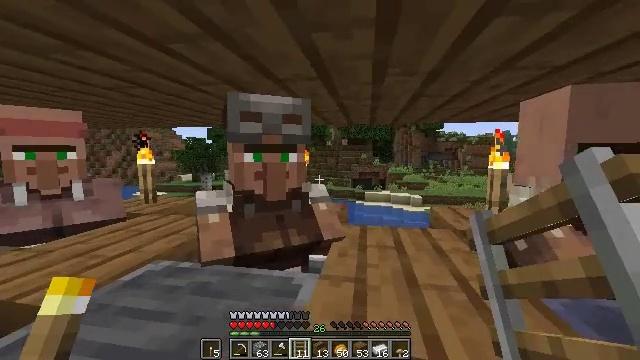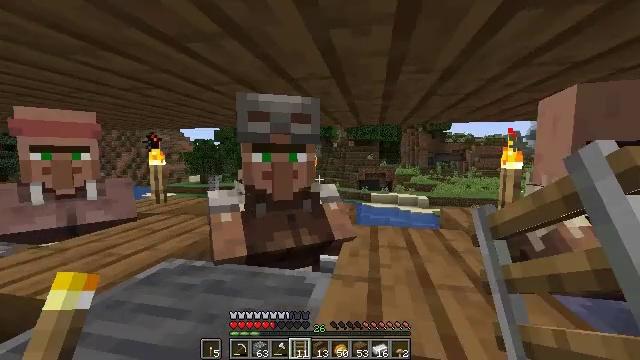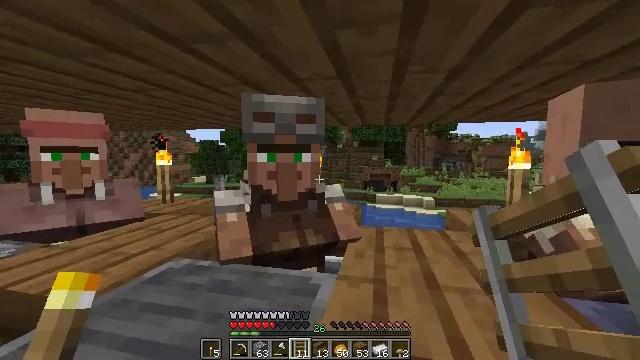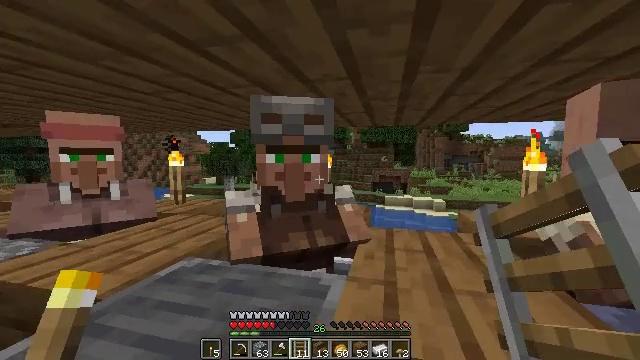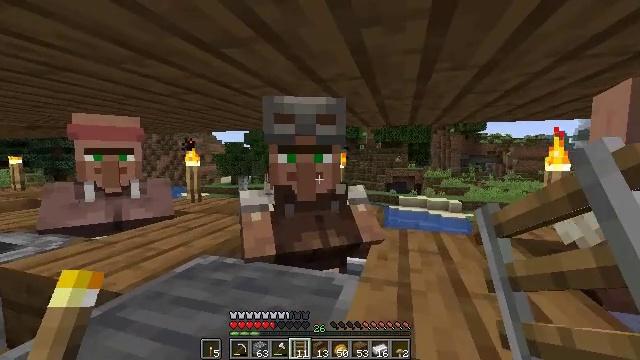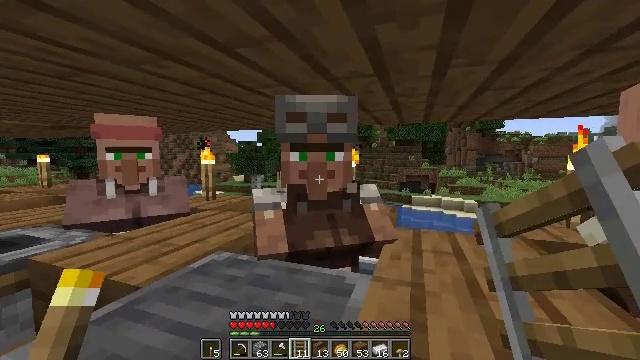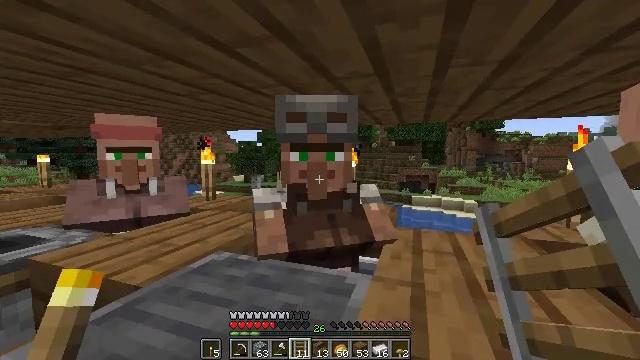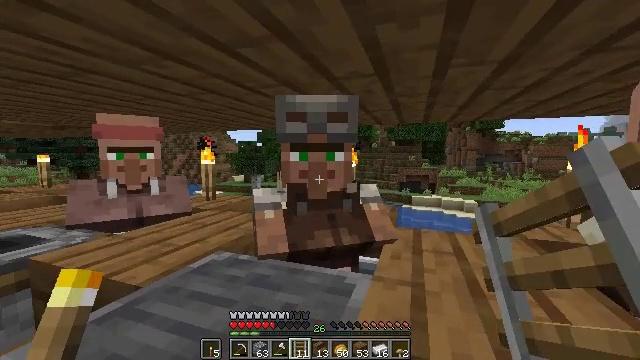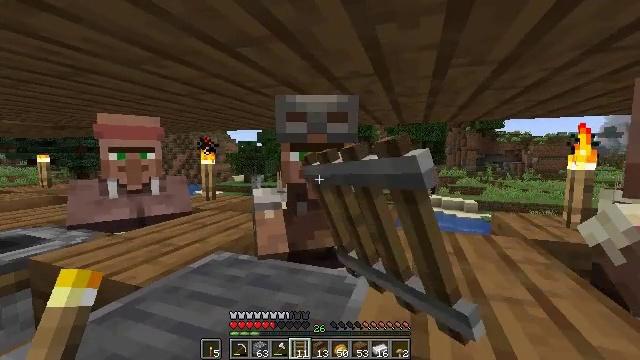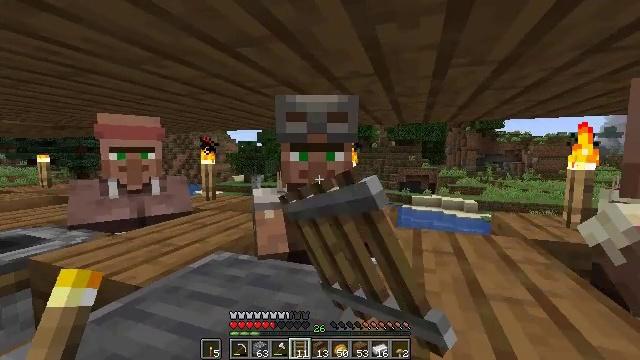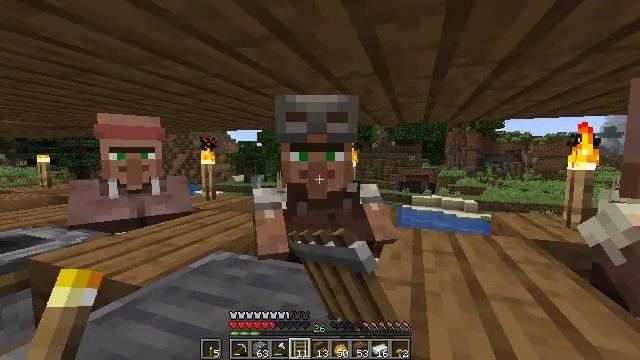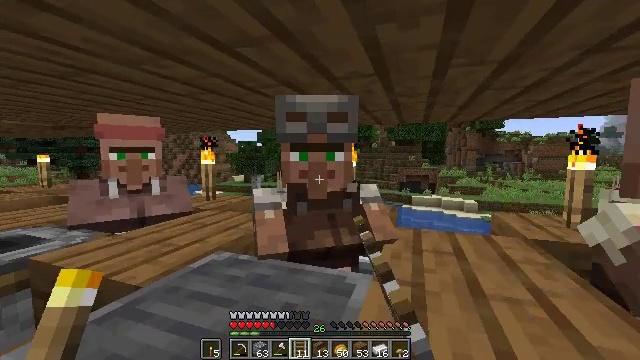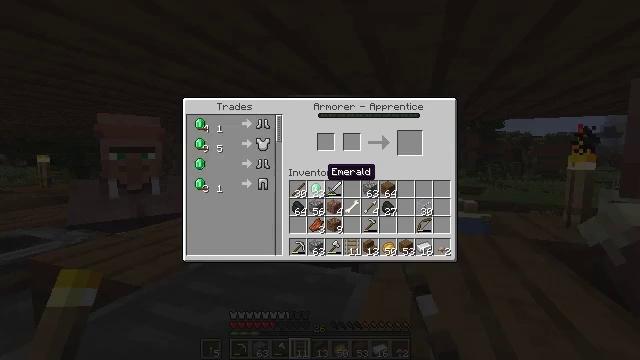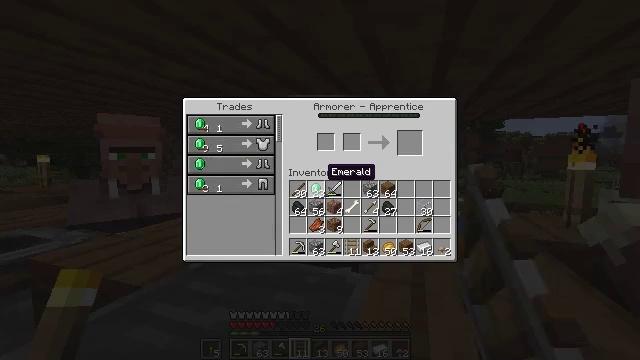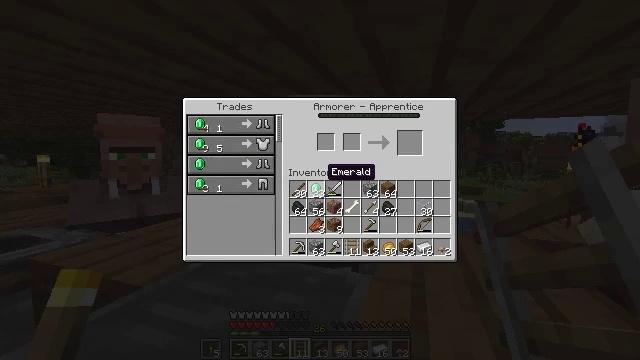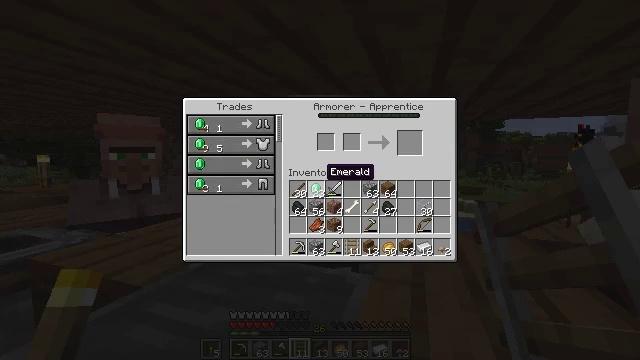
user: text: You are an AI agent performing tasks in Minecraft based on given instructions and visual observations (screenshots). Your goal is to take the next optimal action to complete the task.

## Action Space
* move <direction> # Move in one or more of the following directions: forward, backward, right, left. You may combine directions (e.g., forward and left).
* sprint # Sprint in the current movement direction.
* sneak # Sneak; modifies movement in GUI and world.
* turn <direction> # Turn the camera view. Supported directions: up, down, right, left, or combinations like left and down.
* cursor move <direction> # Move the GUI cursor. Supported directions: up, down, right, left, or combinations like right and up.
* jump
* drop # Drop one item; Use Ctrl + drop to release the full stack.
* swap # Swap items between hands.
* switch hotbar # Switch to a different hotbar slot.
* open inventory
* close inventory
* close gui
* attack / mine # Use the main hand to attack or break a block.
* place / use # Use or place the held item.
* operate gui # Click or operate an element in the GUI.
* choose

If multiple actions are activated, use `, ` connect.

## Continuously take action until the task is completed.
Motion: motion action
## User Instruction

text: Use the crafting table to create chainmail leggings.
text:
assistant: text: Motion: turn left
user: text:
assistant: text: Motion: turn left
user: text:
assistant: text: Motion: turn left
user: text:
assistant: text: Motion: turn left
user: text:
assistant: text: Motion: turn left
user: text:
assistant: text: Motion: no_op
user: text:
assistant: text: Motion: use / place
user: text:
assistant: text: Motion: use / place
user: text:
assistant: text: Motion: use / place
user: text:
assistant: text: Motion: no_op
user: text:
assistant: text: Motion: no_op
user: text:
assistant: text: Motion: open gui
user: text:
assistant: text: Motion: no_op
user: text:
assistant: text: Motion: no_op
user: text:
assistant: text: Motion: no_op
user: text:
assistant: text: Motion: no_op
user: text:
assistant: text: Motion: no_op
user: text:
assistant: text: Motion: no_op
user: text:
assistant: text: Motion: no_op
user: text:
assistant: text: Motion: no_op
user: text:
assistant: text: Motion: cursor move left
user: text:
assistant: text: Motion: cursor move left
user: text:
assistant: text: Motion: cursor move left
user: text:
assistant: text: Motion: cursor move left
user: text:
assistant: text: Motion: no_op
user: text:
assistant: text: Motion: no_op
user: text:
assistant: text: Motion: no_op
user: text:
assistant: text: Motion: no_op
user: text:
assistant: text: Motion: no_op
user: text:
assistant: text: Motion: no_op